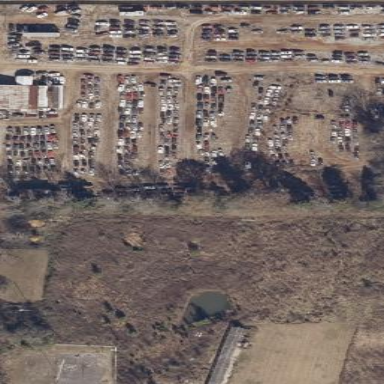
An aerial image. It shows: Scrap yard situated in industrial area.